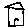
Label: house